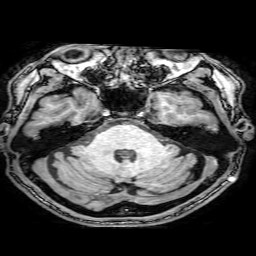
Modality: T1w
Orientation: coronal
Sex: male
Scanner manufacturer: philips
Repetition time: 0.008216 s
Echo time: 0.00379 s